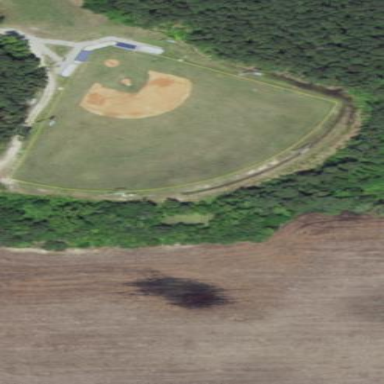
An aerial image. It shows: Grass pitch used for baseball.